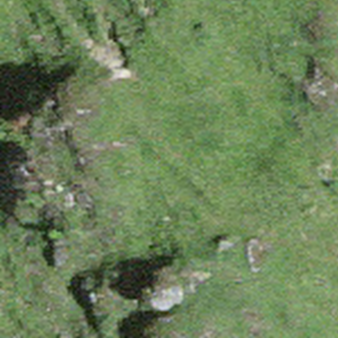
Label: other